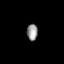
Tissue: prostate
Cell type: Myeloid cells
Senescence score: 0.326
Nuclear area (px): 175
Mean DAPI intensity: 149.6